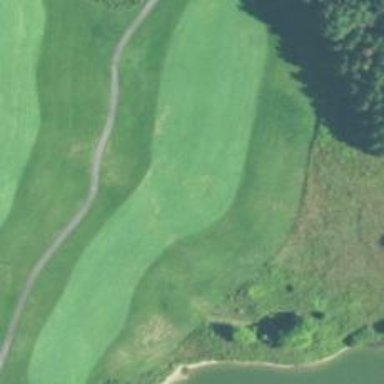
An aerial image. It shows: View of golf hole.